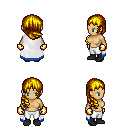
a pixel art fantasy rpg character, female body template, human, tanned skin, white trimmed cape, white pants, blonde right-swept hairstyle, gold gloves, black shoes, four views (front, back, left, right), 2x2 character sprite sheet, small pixel art, hard edges, no anti-aliasing